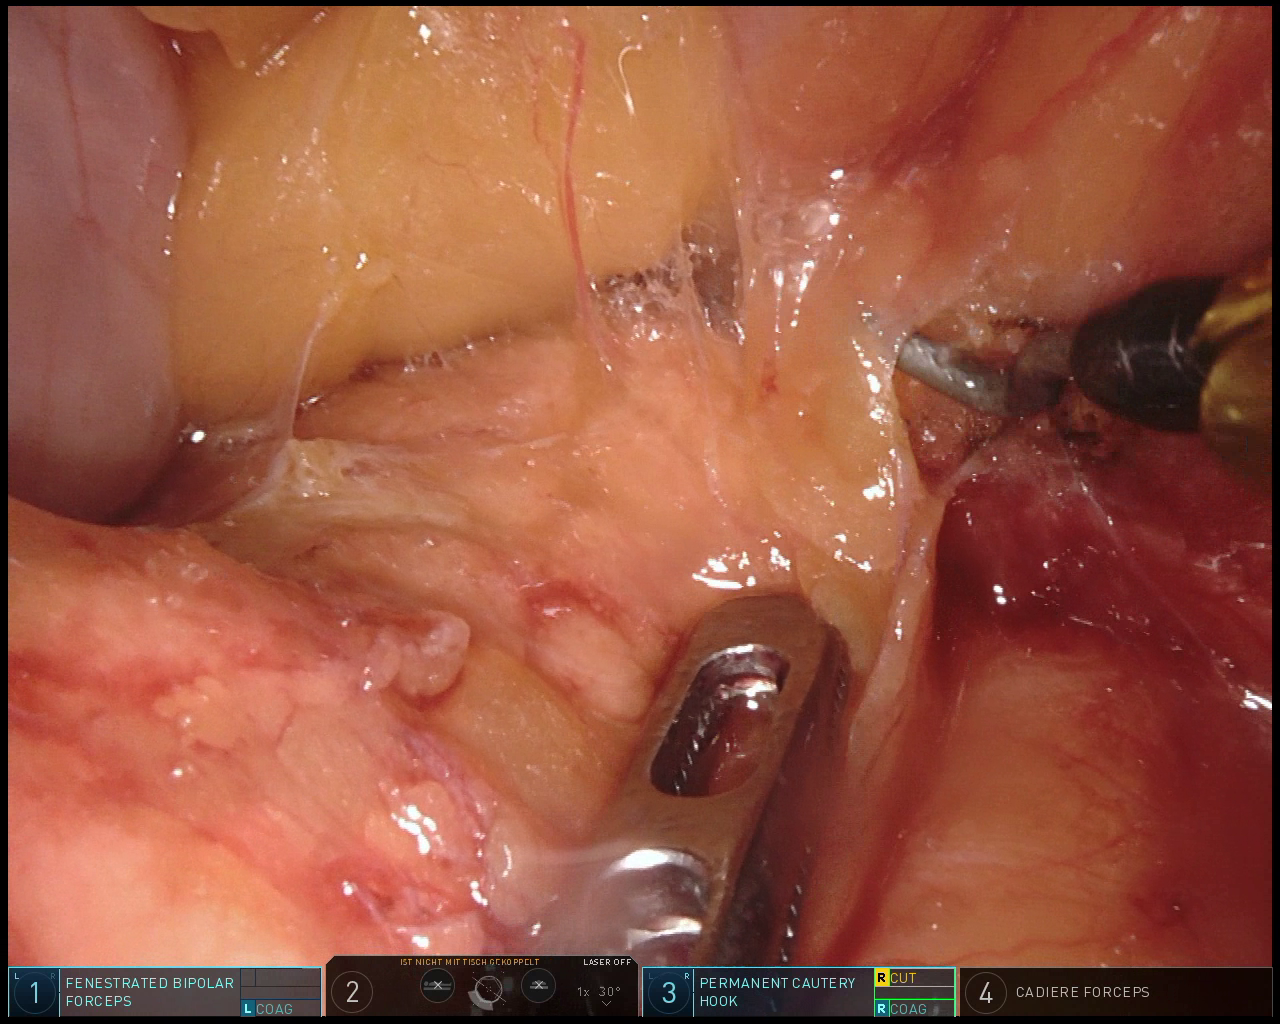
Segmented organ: pancreas
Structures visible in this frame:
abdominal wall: no
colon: no
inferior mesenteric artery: no
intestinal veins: no
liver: no
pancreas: yes
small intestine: no
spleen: no
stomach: yes
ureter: no
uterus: no
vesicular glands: no